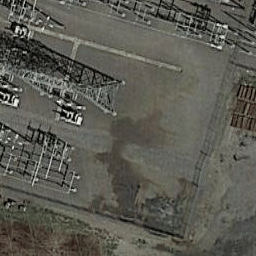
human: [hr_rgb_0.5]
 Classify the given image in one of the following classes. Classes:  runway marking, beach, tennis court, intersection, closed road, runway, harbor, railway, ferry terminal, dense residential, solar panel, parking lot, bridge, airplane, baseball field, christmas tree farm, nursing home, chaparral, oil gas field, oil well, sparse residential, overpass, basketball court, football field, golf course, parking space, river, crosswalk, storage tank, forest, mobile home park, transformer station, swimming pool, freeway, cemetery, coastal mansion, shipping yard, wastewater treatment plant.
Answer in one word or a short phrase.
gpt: transformer station